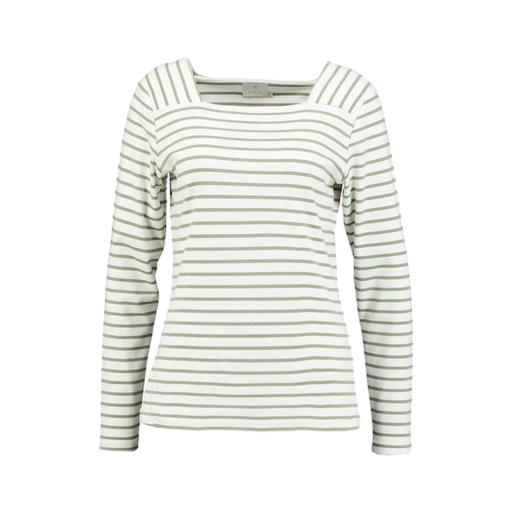
green women's striped long-sleeve t-shirt, green and white long sleeve shirt, white long-sleeved striped top, white background